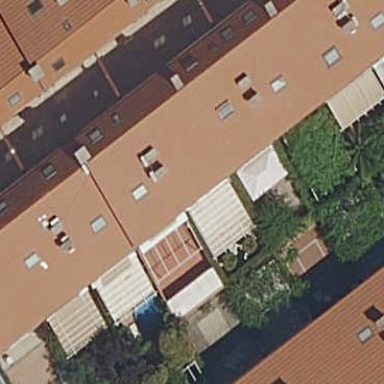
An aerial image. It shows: Terrace building.